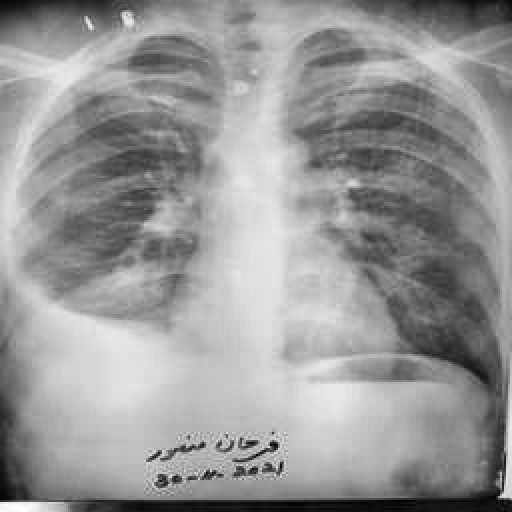
Finding: TUBERCULOSIS